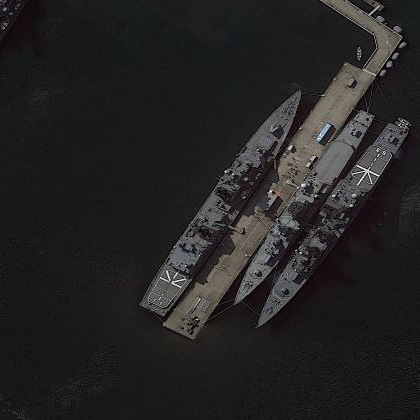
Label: cruiser